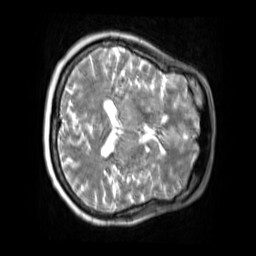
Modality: T2w
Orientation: axial
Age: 54
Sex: female
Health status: ill
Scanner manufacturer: siemens
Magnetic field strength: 3 T
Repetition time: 2.8 s
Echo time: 0.326 s